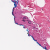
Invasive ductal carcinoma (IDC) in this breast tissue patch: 0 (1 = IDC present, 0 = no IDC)